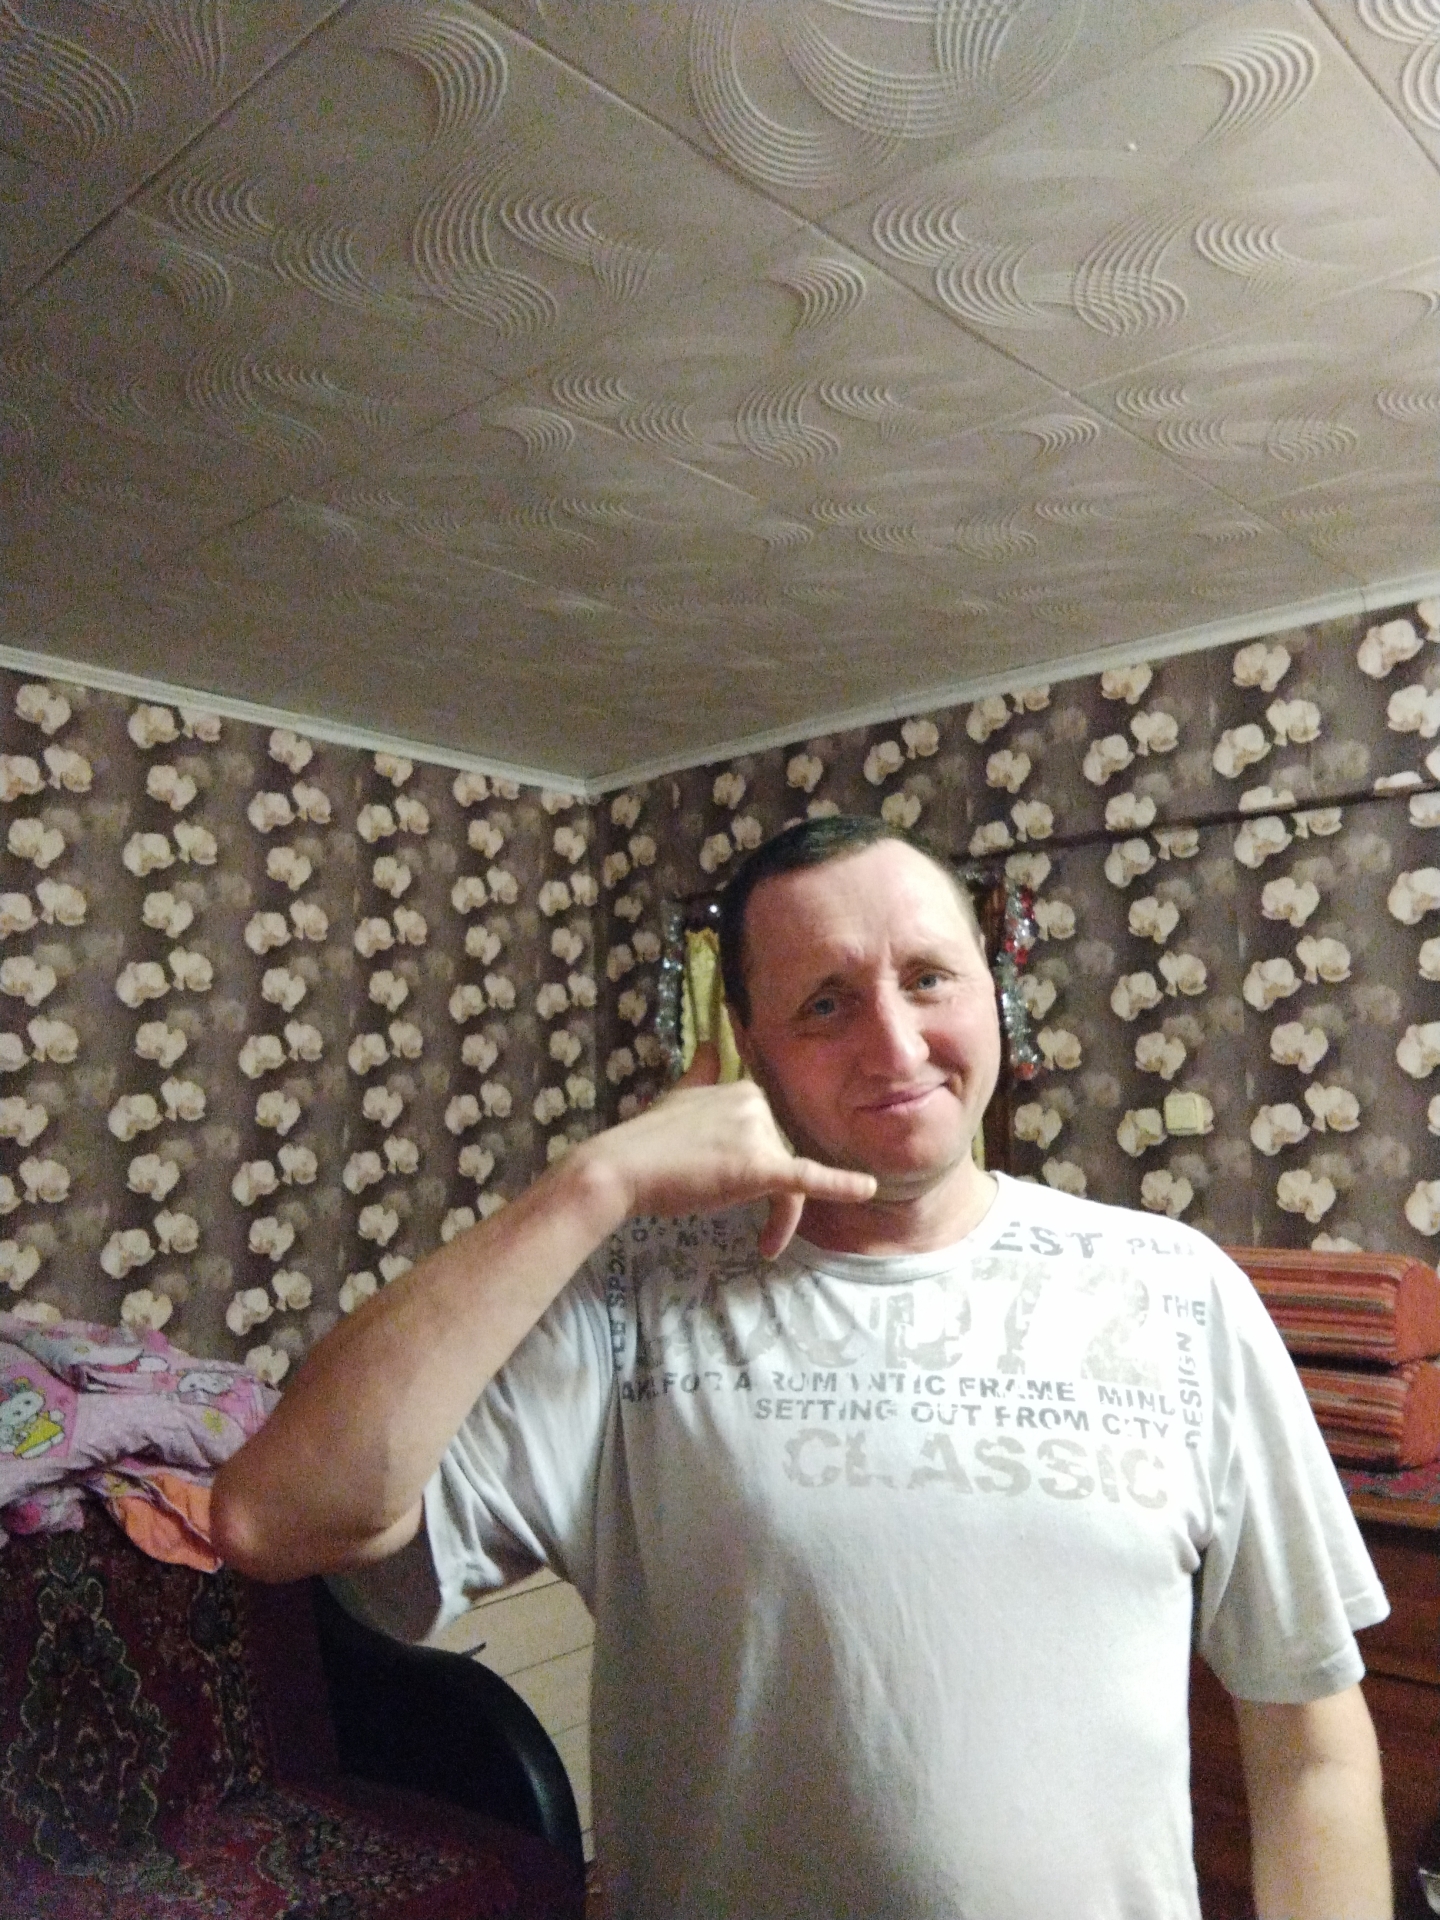
Label: noise